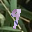
Label: 9